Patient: sex M, age 85
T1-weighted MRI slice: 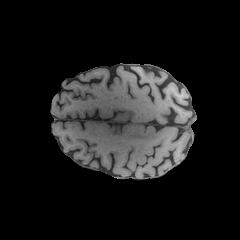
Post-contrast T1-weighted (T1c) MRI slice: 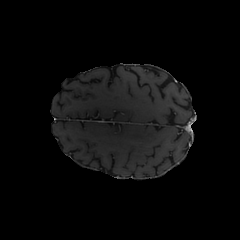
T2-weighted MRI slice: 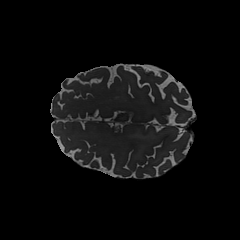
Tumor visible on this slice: yes
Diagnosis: Glioblastoma, IDH-wildtype
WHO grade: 4